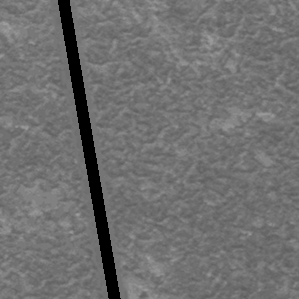
Label: frost